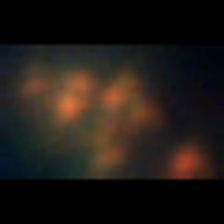
Taxon: Chaetoceros
Group: Diatoms